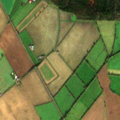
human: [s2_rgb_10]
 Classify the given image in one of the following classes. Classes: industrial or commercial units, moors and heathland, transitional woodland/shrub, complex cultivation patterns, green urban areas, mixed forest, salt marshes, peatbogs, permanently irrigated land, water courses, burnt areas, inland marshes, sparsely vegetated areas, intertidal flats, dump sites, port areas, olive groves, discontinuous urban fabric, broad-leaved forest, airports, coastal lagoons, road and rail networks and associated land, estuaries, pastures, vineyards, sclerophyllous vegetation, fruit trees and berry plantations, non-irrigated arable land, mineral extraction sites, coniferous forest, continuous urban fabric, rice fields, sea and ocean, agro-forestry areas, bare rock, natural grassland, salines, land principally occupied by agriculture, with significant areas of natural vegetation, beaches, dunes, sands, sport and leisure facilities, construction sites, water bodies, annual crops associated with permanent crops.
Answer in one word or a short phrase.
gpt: non-irrigated arable land, pastures, coniferous forest